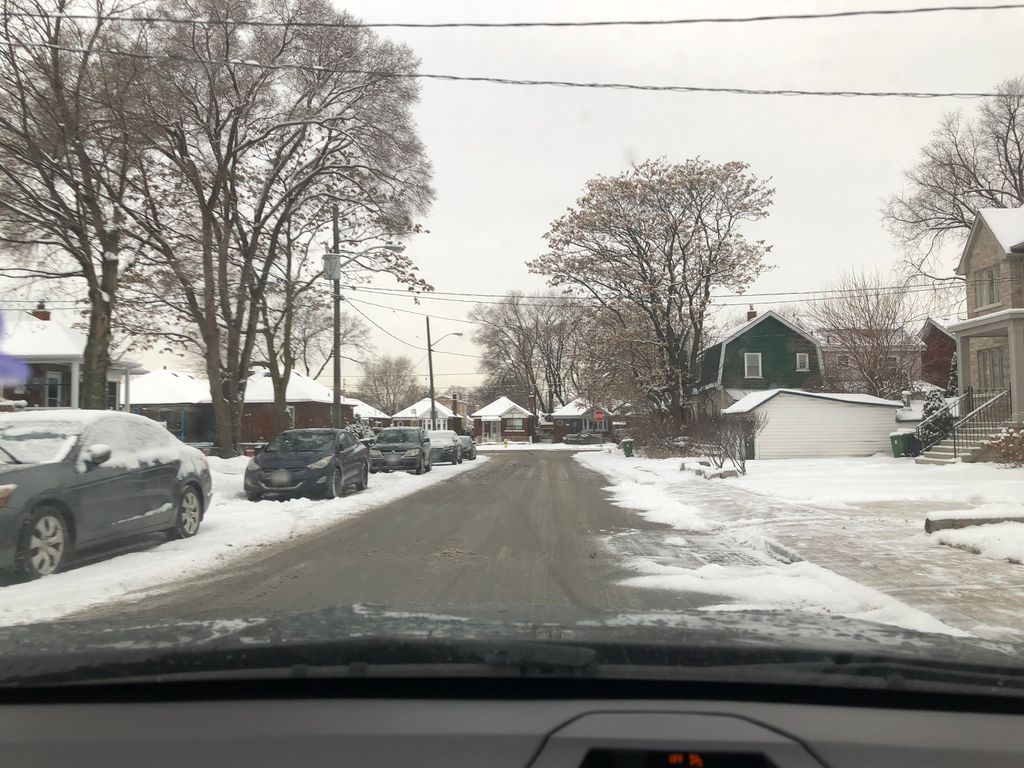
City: toronto